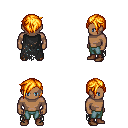
a pixel art fantasy rpg character, male body template, human, dark skin, black tattered cape, teal pants, light blonde pixie cut hairstyle, brown shoes, four views (front, back, left, right), 2x2 character sprite sheet, small pixel art, hard edges, no anti-aliasing